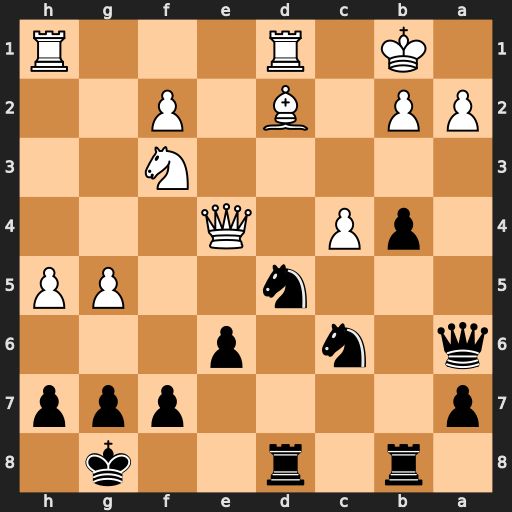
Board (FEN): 1r1r2k1/p4ppp/q1n1p3/3n2PP/1pP1Q3/5N2/PP1B1P2/1K1R3R
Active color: b
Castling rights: -
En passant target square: -
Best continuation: Nc3+ Bxc3 Rxd1+ Rxd1 bxc3